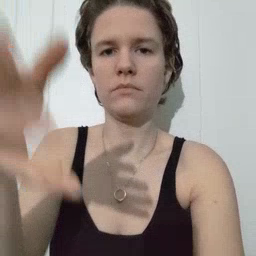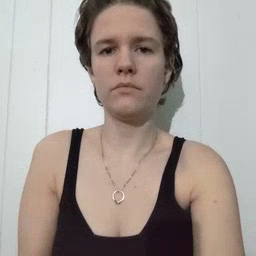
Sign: grandpa